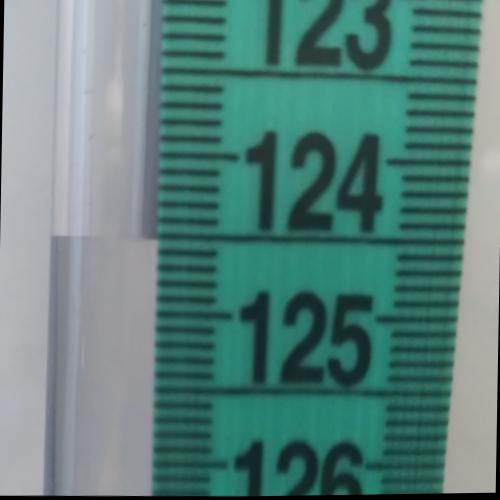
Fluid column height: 124.5 cm